Interaction volume radius: 5 \u00c5
Interaction volume height: 10 \u00c5
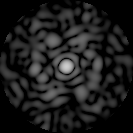
Disorder parameter: 0.8024